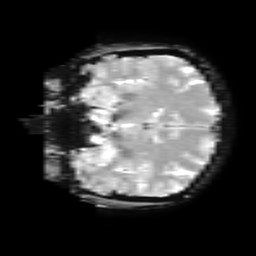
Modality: T2starw
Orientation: coronal
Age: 44
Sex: female
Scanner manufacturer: ge
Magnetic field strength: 3 T
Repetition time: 0.65 s
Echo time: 0.02 s